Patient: sex M, age 36
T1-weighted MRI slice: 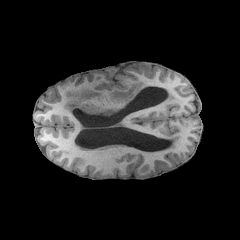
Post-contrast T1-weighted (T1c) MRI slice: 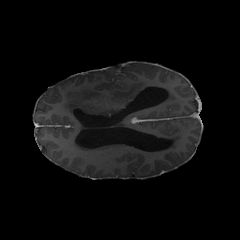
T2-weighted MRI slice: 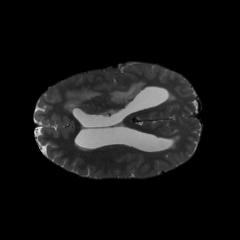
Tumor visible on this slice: yes
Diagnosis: Astrocytoma, IDH-mutant
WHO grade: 4